Question:
How can i update a column after i have selected records which do not exist from another table.
Need to update Status column to 0 when there are certain records which do not exist.
'''
SELECT *
FROM [BankingServicesReconciliations].[dbo].[Test1] p1
WHERE p1.[Age] is not null and
Not EXISTS (SELECT * FROM [BankingServicesReconciliations].[dbo].[Test2] p2 WHERE ( p1.[Surname] =p2.[Surname]) )
'''
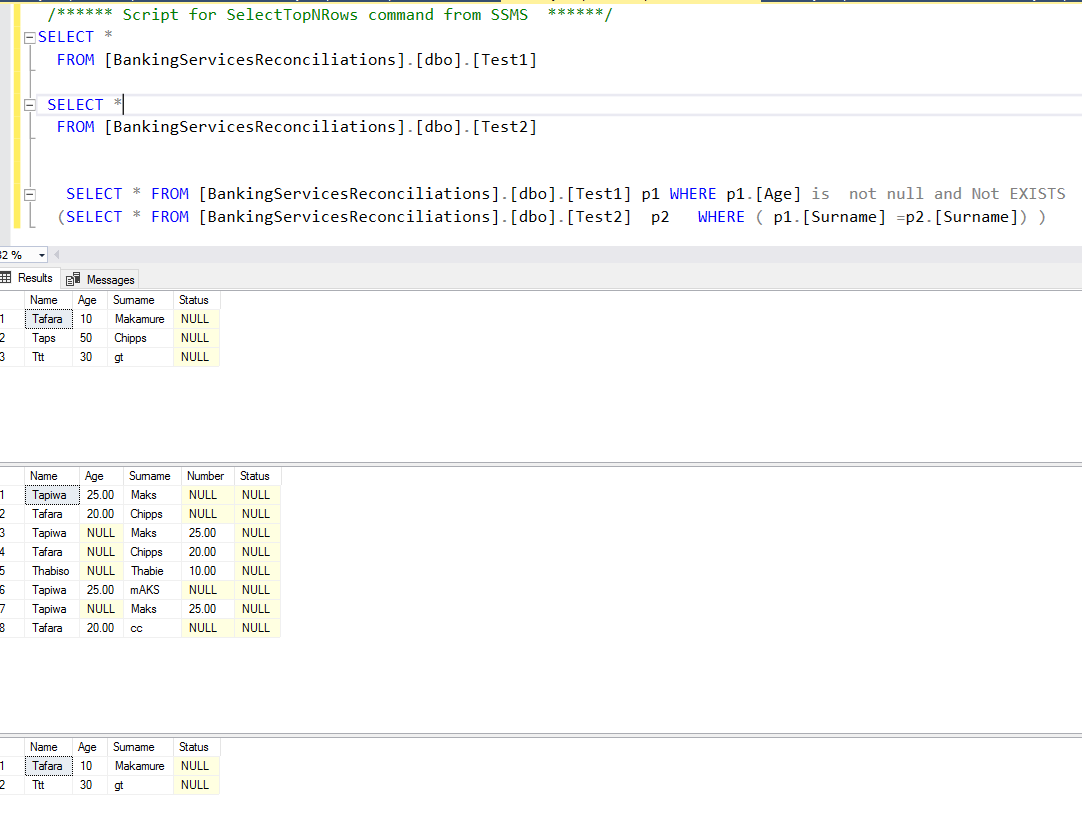
Answer: Your code basically translates to an 'update':
'''
UPDATE [BankingServicesReconciliations].[dbo].Test1
SET status = 0
WHERE Age is not null and
NOT EXISTS (SELECT 1
FROM [BankingServicesReconciliations].[dbo].[Test2] p2
WHERE p2.[Surname] = Test1.[Surname]
);
'''
The only subtlety is that SQL Server doesn't allow you to declare an alias in the 'UPDATE' clause. You could use a 'FROM' clause but that hardly seems necessary in this case.